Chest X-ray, AP view. Patient: 45 years old, sex F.
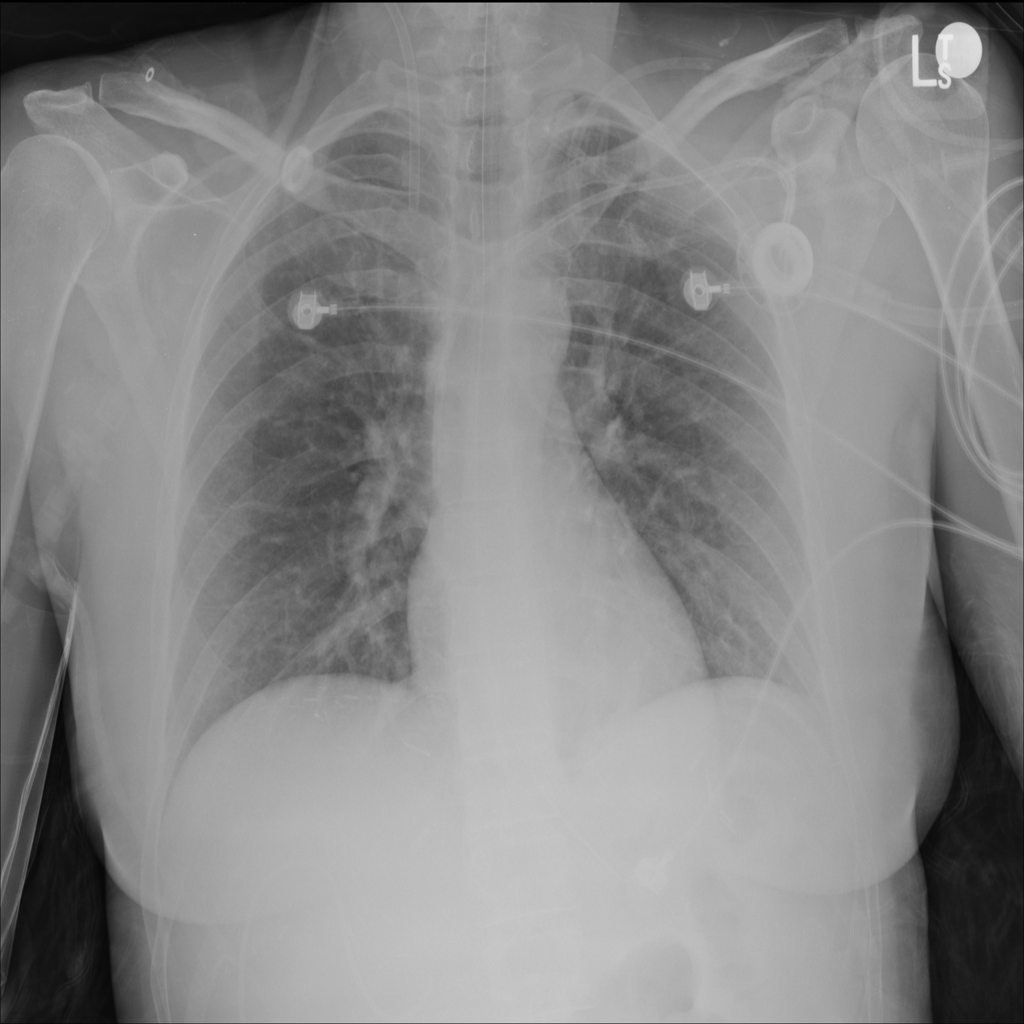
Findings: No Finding